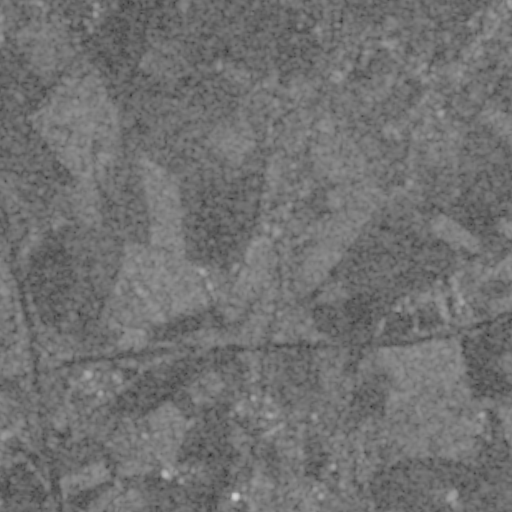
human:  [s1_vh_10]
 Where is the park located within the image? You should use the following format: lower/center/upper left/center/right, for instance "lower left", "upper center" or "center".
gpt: The park is located in the lower right of the image.
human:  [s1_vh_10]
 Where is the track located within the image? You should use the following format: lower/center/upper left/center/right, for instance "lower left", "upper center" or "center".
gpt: The track is located in the lower center of the image.
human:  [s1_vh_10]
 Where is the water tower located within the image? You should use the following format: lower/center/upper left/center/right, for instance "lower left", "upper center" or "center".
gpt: The water tower is located in the upper right of the image.
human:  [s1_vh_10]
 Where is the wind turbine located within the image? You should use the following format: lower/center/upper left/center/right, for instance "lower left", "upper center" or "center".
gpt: The wind turbine is located in the upper left of the image.
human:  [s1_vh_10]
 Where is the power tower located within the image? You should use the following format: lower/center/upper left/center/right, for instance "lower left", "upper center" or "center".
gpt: There is no power tower in the image.

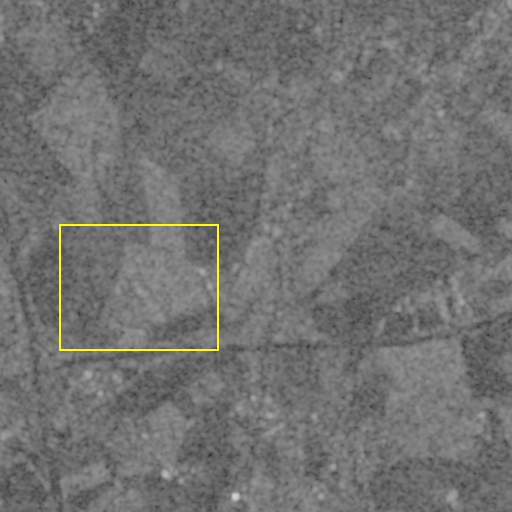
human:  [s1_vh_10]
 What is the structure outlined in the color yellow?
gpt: The structure outlined in yellow is a crop field.
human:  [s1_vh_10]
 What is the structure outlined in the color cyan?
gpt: There is no cyan outline.